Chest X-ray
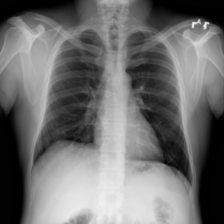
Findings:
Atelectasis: negative
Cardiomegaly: negative
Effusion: negative
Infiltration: negative
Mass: negative
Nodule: negative
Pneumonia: negative
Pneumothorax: negative
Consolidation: negative
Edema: negative
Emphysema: negative
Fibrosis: negative
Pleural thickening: negative
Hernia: negative